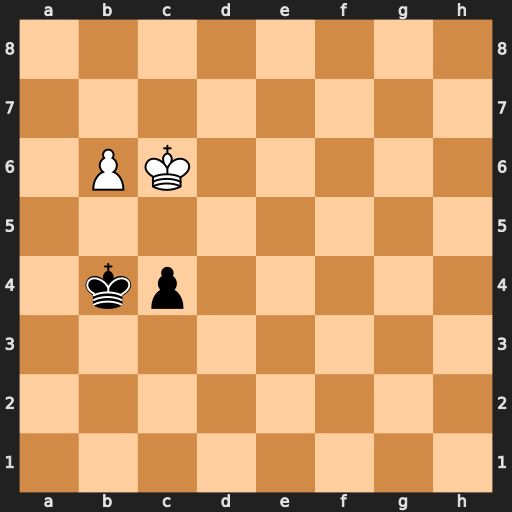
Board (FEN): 8/8/1PK5/8/1kp5/8/8/8
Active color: w
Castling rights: -
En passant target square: -
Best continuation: b7 c3 b8=Q+